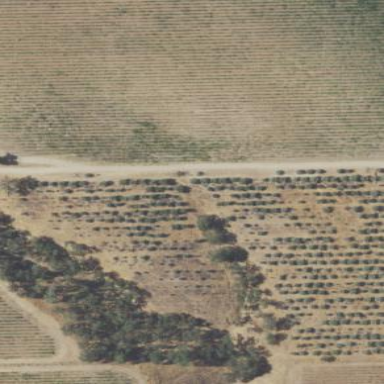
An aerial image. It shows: Orchard.